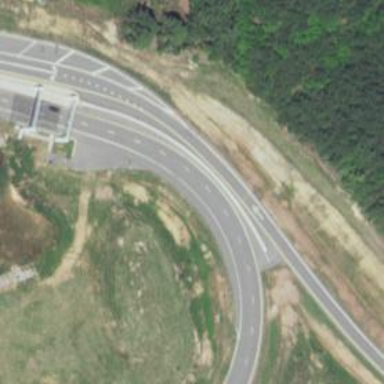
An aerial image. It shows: Asphalt motorway link.